Question:
The output should be just the two columns along side. In case one column has more values, output should just show null in the other column.
Facing this difficulty as this somehow is on the fringe of SQL table definition itself.
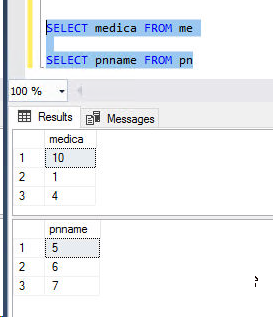
Answer: You can use 'row_number()' and 'full join':
'''
select me.me, pn.pnname
from (select me.*,
row_number() over (order by (select null)) as seqnum
from me
) me full join
(select pn.*,
row_number() over (order by (select null)) as seqnum
frompn
) pn
on me.seqnum = pn.seqnum;
'''
Note that SQL tables represent sets, so the results are in an arbitrary order. If you want a particular order in each column, then put that information in the 'order by'.